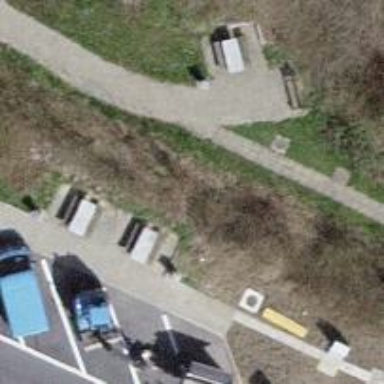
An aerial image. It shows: Picnic table located in leisure land area.